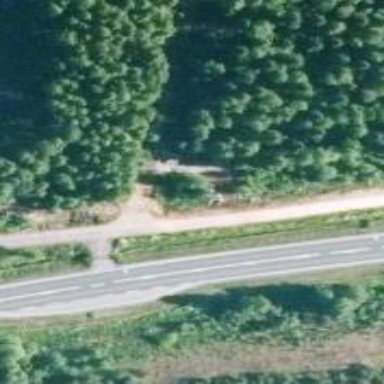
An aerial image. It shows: Asphalt cycleway.